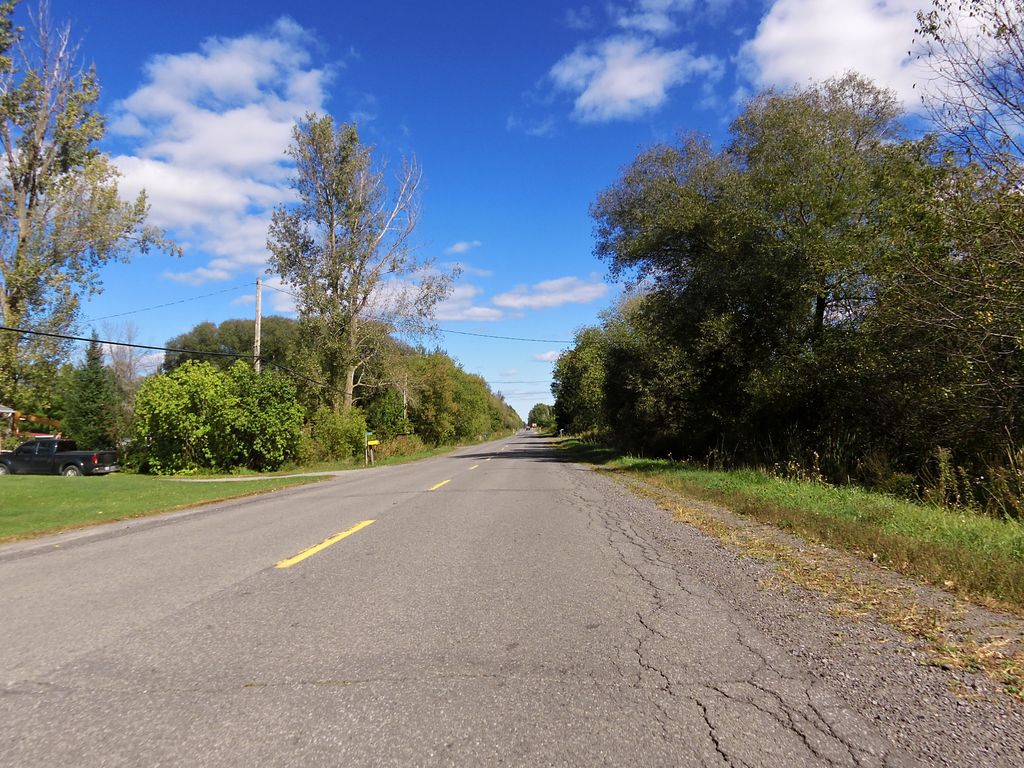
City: ottawa-gatineau